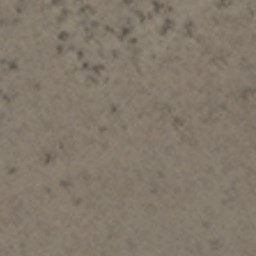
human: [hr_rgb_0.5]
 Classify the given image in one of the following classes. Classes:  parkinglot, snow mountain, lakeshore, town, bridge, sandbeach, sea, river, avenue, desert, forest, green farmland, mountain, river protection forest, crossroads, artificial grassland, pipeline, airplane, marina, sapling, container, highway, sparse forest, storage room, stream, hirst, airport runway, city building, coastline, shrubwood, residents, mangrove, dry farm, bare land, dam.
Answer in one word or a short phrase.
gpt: bare land